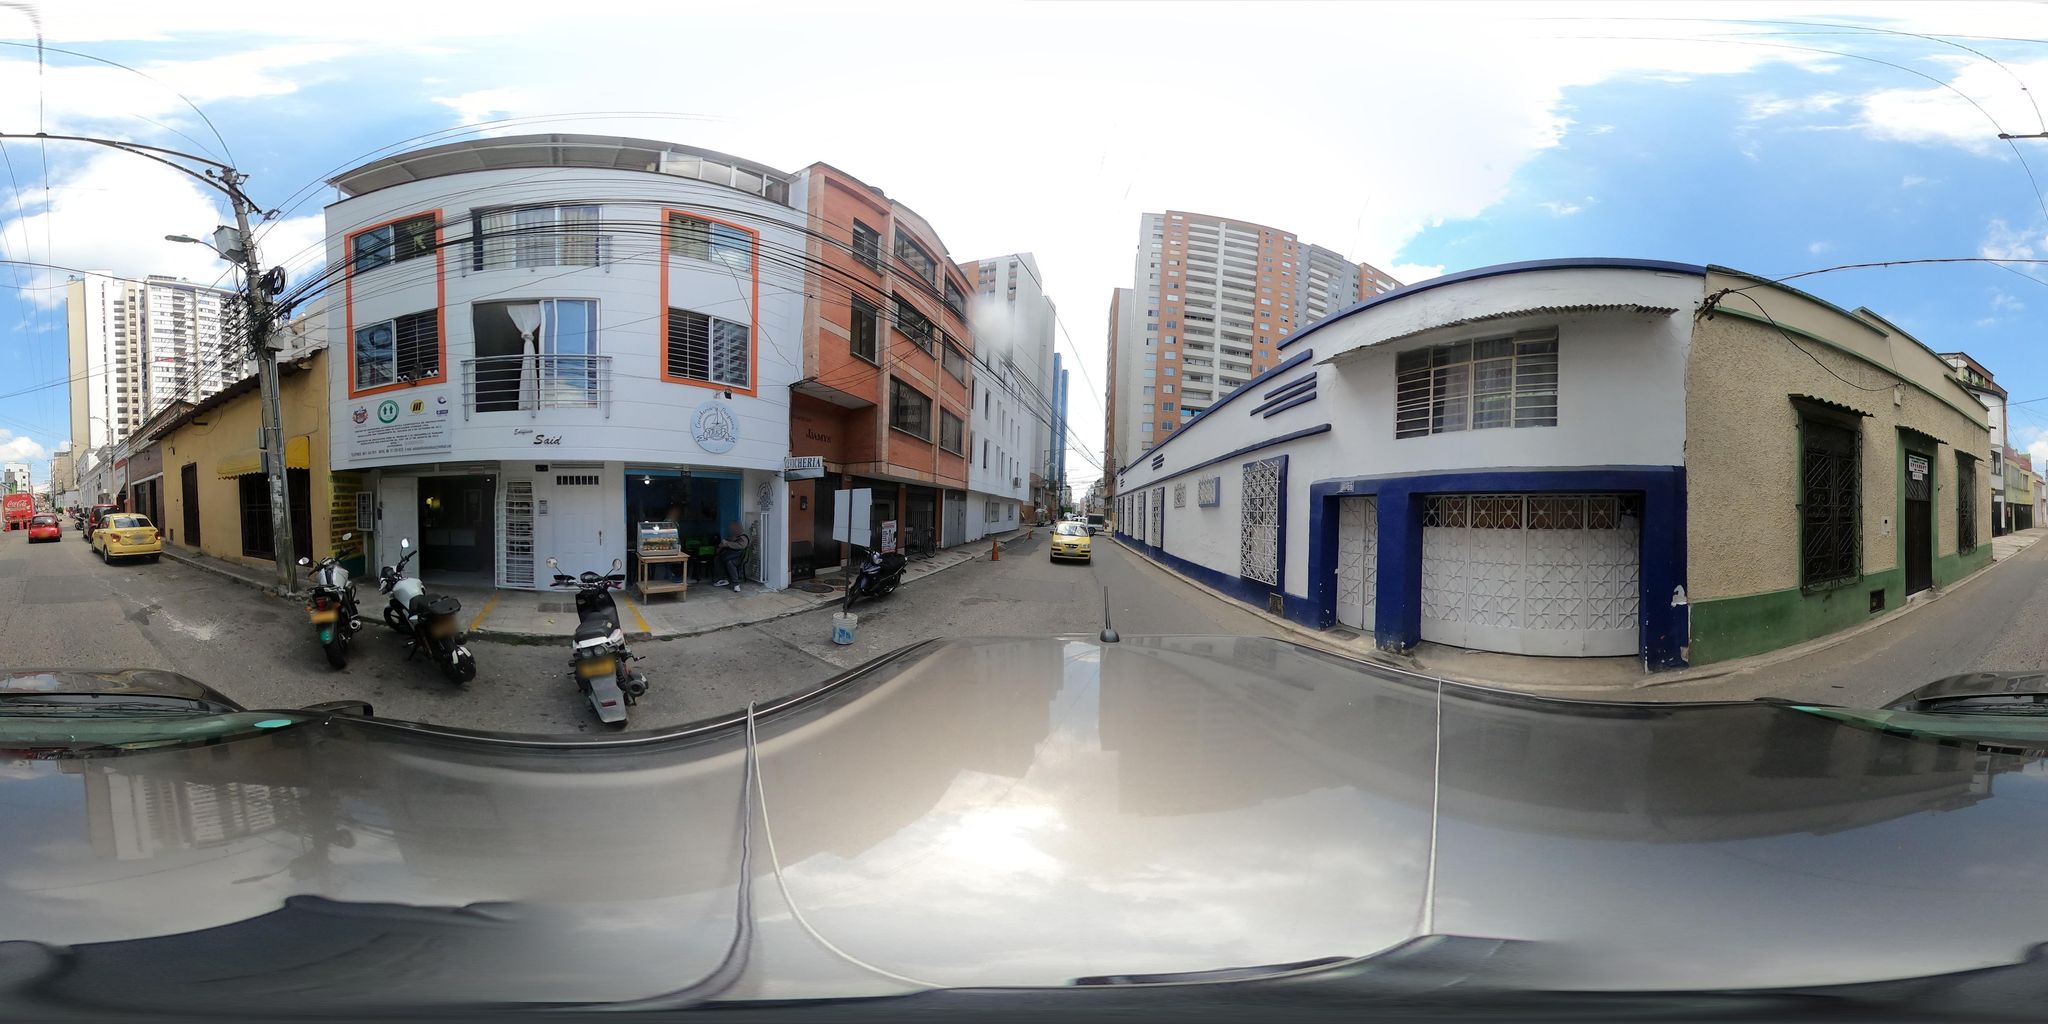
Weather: clear
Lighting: day
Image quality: slightly poor
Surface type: cycling surface
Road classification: residential
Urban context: urban centre
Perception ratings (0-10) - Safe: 0.54, Lively: 8.26, Beautiful: 2.43, Boring: 4.22, Depressing: 7.05, Wealthy: 3.17